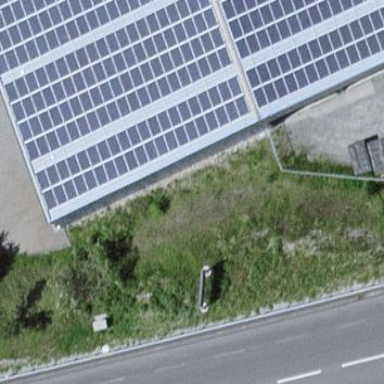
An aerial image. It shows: Solar photovoltaic panel generator.